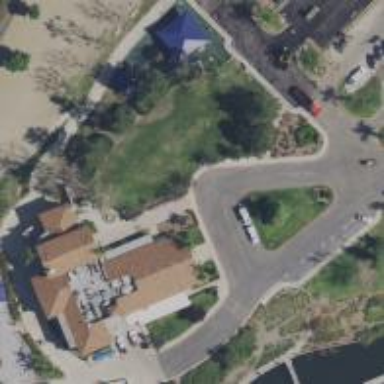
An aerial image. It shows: Restaurant with on-site brewery.